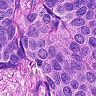
Metastatic tissue present: yes